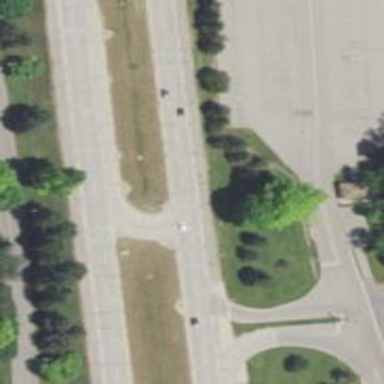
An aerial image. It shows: Primary link road with asphalt surface.